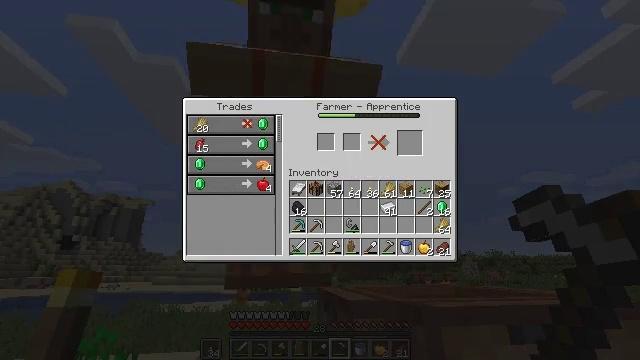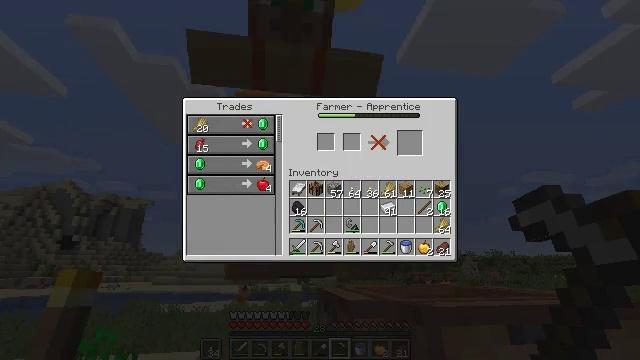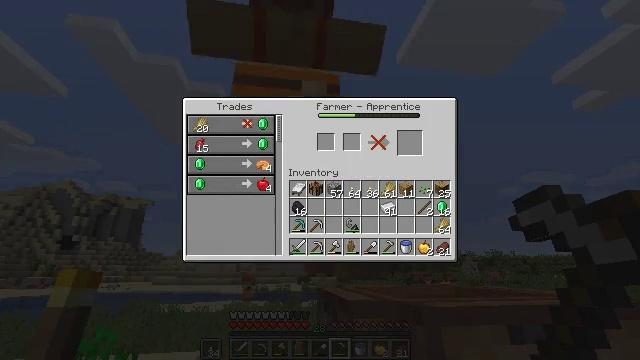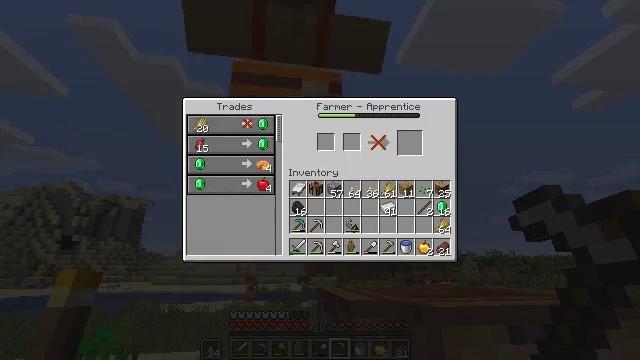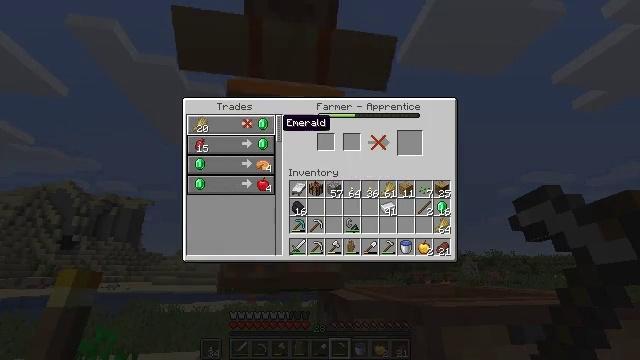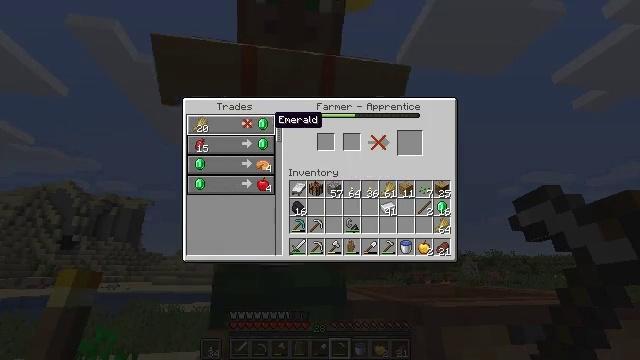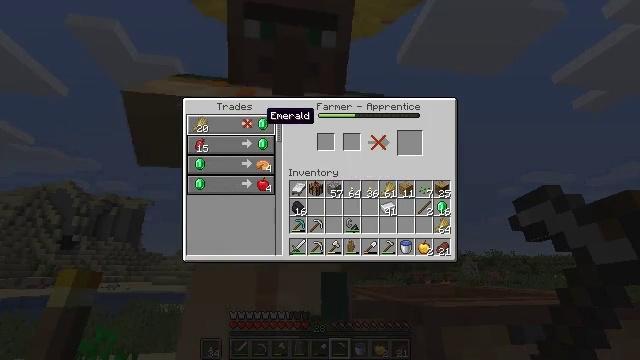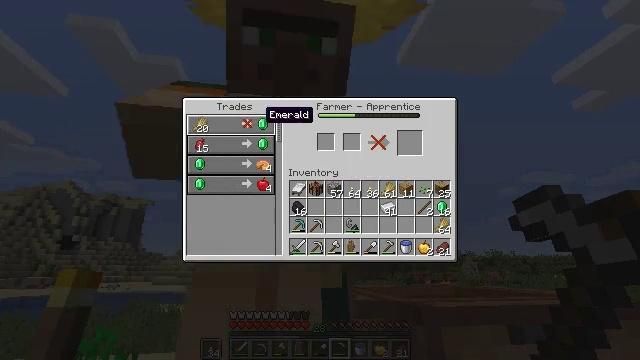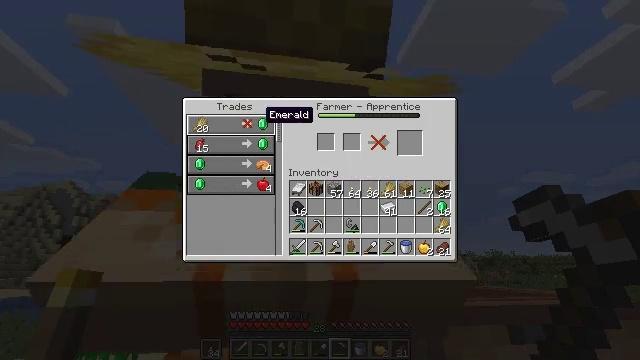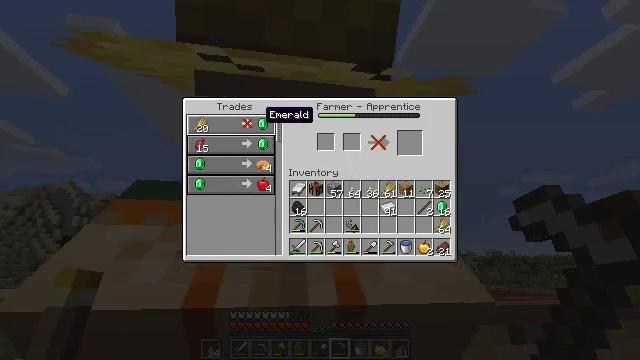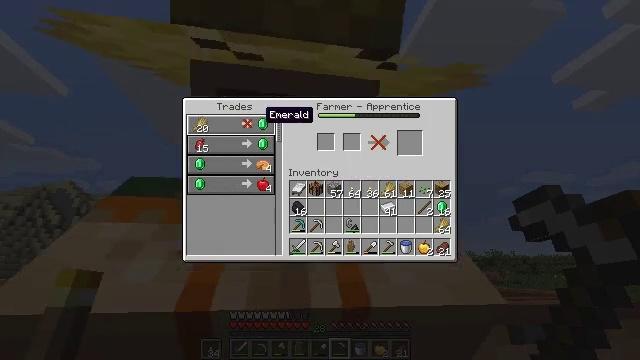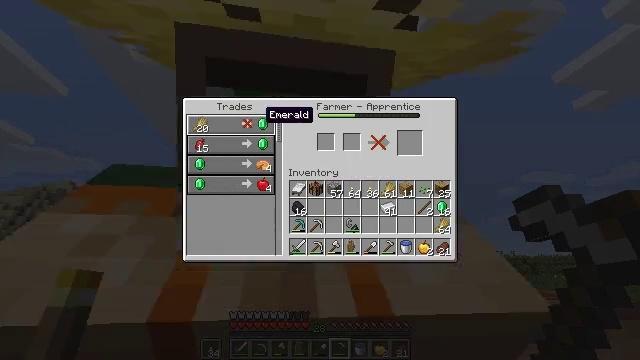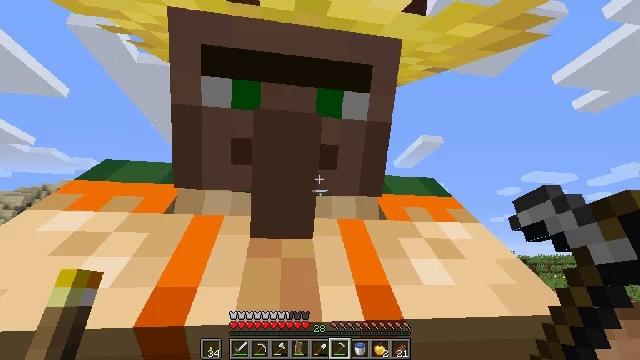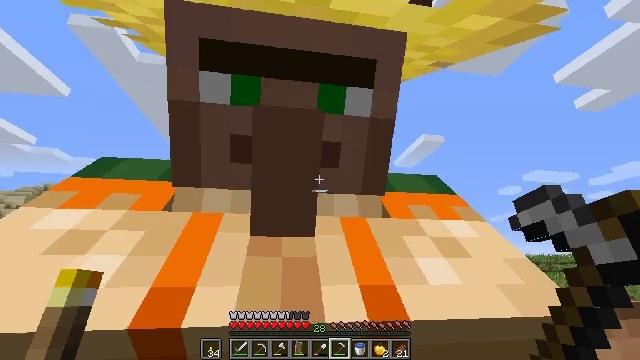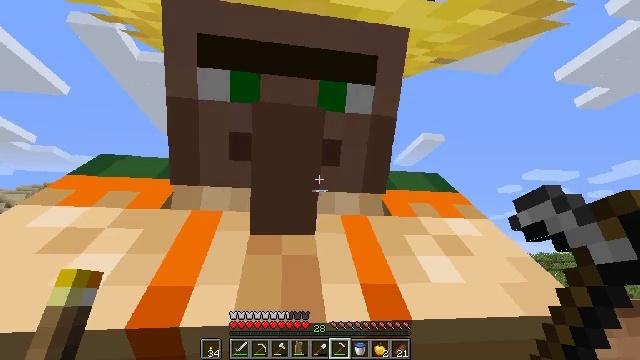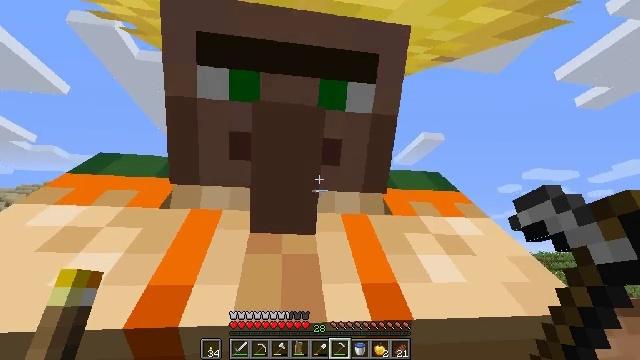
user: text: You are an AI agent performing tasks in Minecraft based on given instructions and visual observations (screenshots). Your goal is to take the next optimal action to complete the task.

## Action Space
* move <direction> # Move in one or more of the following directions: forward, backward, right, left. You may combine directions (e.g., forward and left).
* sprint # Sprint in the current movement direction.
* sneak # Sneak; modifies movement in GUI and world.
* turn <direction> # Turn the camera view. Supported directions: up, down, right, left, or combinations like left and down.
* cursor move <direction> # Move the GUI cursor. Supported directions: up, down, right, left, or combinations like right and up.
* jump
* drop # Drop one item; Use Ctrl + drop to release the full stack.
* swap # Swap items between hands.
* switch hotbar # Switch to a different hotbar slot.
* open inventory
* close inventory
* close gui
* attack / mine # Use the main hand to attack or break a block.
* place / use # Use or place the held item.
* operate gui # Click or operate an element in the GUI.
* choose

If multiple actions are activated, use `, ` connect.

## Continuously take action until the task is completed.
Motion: motion action
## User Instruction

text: Mine the composter block.
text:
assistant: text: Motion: cursor move left and up
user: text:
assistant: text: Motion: cursor move left and up
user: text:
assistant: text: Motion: no_op
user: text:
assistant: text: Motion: no_op
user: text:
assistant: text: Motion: cursor move left
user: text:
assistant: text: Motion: cursor move left
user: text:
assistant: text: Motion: no_op
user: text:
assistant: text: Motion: no_op
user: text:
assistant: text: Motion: no_op
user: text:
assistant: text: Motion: no_op
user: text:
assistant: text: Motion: no_op
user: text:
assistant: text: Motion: no_op
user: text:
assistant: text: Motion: close gui
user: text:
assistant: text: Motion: no_op
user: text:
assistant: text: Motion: no_op
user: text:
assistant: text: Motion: no_op
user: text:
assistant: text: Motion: no_op
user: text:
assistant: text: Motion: no_op
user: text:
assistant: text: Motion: turn right and down
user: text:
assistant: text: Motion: turn down
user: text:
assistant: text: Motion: move back, turn down
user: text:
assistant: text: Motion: move back
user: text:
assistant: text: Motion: move back
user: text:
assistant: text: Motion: move back
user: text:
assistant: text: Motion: move back
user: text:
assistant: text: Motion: move back, turn left and down
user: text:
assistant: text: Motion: move back
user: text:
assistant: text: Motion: move back
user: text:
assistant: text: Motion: move back
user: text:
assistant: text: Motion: move back